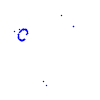
Particle: proton